【题型】选择题　【知识点】解析几何　【难度】easy
已知$F$为双曲线$C:\dfrac{x^2}{a^2}-\dfrac{y^2}{b^2}=1$（$a>0$，$b>0$）的右焦点，$A$为$C$的左顶点，点$B$在$C$上，且$BF$垂直于$x$轴，若$AB$的斜率为$1$，则$C$的实轴长与虚轴长的比值为 (\quad)

\noindent A．$\dfrac{\sqrt{3}}{3}$ \quad\quad B．$\sqrt{3}$ \quad\quad C．$\dfrac{\sqrt{2}}{2}$ \quad\quad D．$\sqrt{2}$
【解答】
\noindent \textbf{【答案】}A

\noindent \textbf{【分析】}根据题意，利用双曲线方程求得点$B$的坐标，结合$AB$的斜率得到$|AF|=|BF|$，从而得到关于$a,c$的齐次方程，进而得到$c=2a$，$b=\sqrt{3}a$，由此得解.

\noindent \textbf{【详解】}依题意可知，$B$在第一象限，$x_B=x_F=c$，

\noindent 将点$B(x_B,y_B)$代入双曲线方程，得$\dfrac{c^2}{a^2}-\dfrac{y_B^2}{b^2}=1$，则$y_B=\sqrt{b^2\left(\dfrac{c^2}{a^2}-1\right)}=\dfrac{b^2}{a}$，

\noindent 则$|BF|=\dfrac{b^2}{a}$，又因为$AB$的斜率为$1$，所以$|AF|=|BF|=\dfrac{b^2}{a}$，

\noindent 又$|AF|=a+c$，所以$\dfrac{b^2}{a}=a+c$，即$c^2-a^2=a^2+ac$，

\noindent 解得$c=2a$或$c=-a$（舍去），则$b=\sqrt{c^2-a^2}=\sqrt{3}a$，

\noindent 所以$C$的实轴长与虚轴长的比值为$\dfrac{2a}{2b}=\dfrac{2a}{2\sqrt{3}a}=\dfrac{\sqrt{3}}{3}$.

\noindent 故选：A.
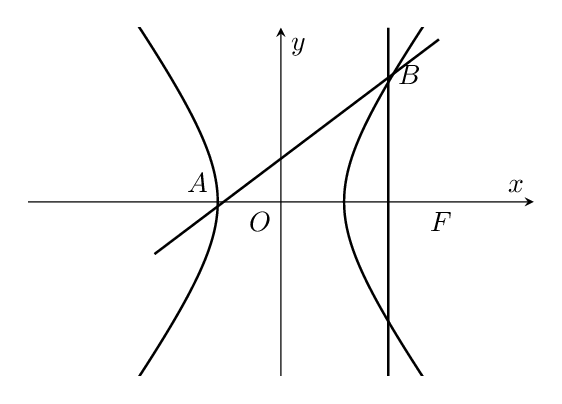